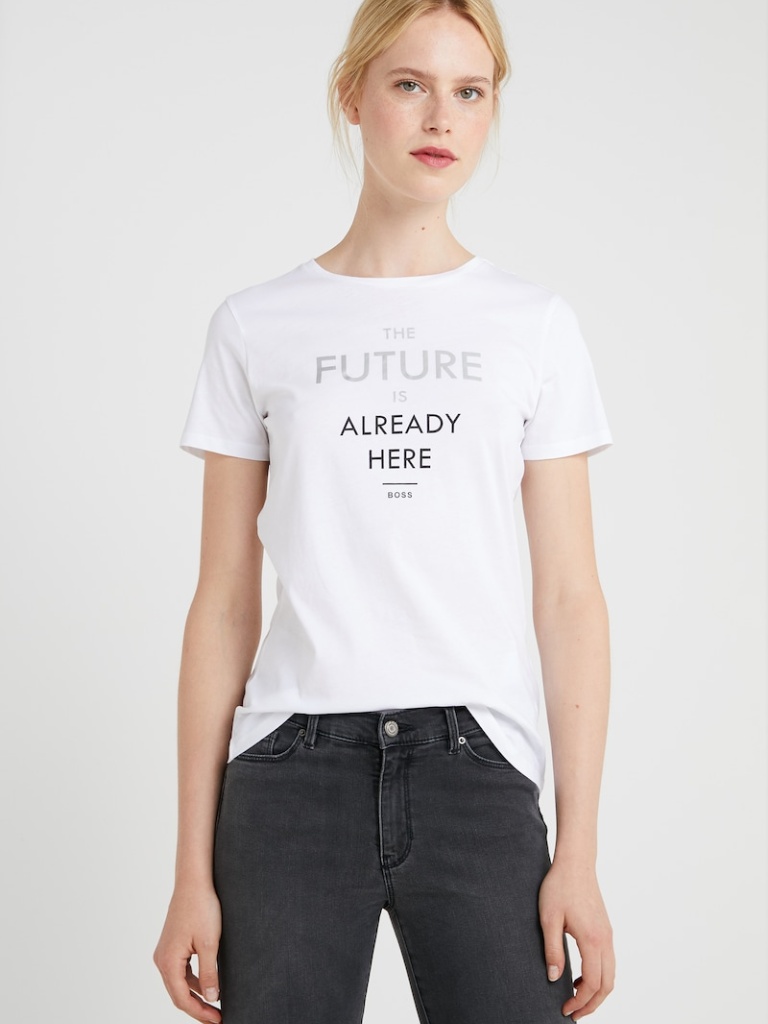
cotton relaxed short sleeve hip length French Tucked crew t-shirt